Field crop: maize
Growth stage: 2
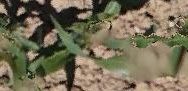
Species: maize